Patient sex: M
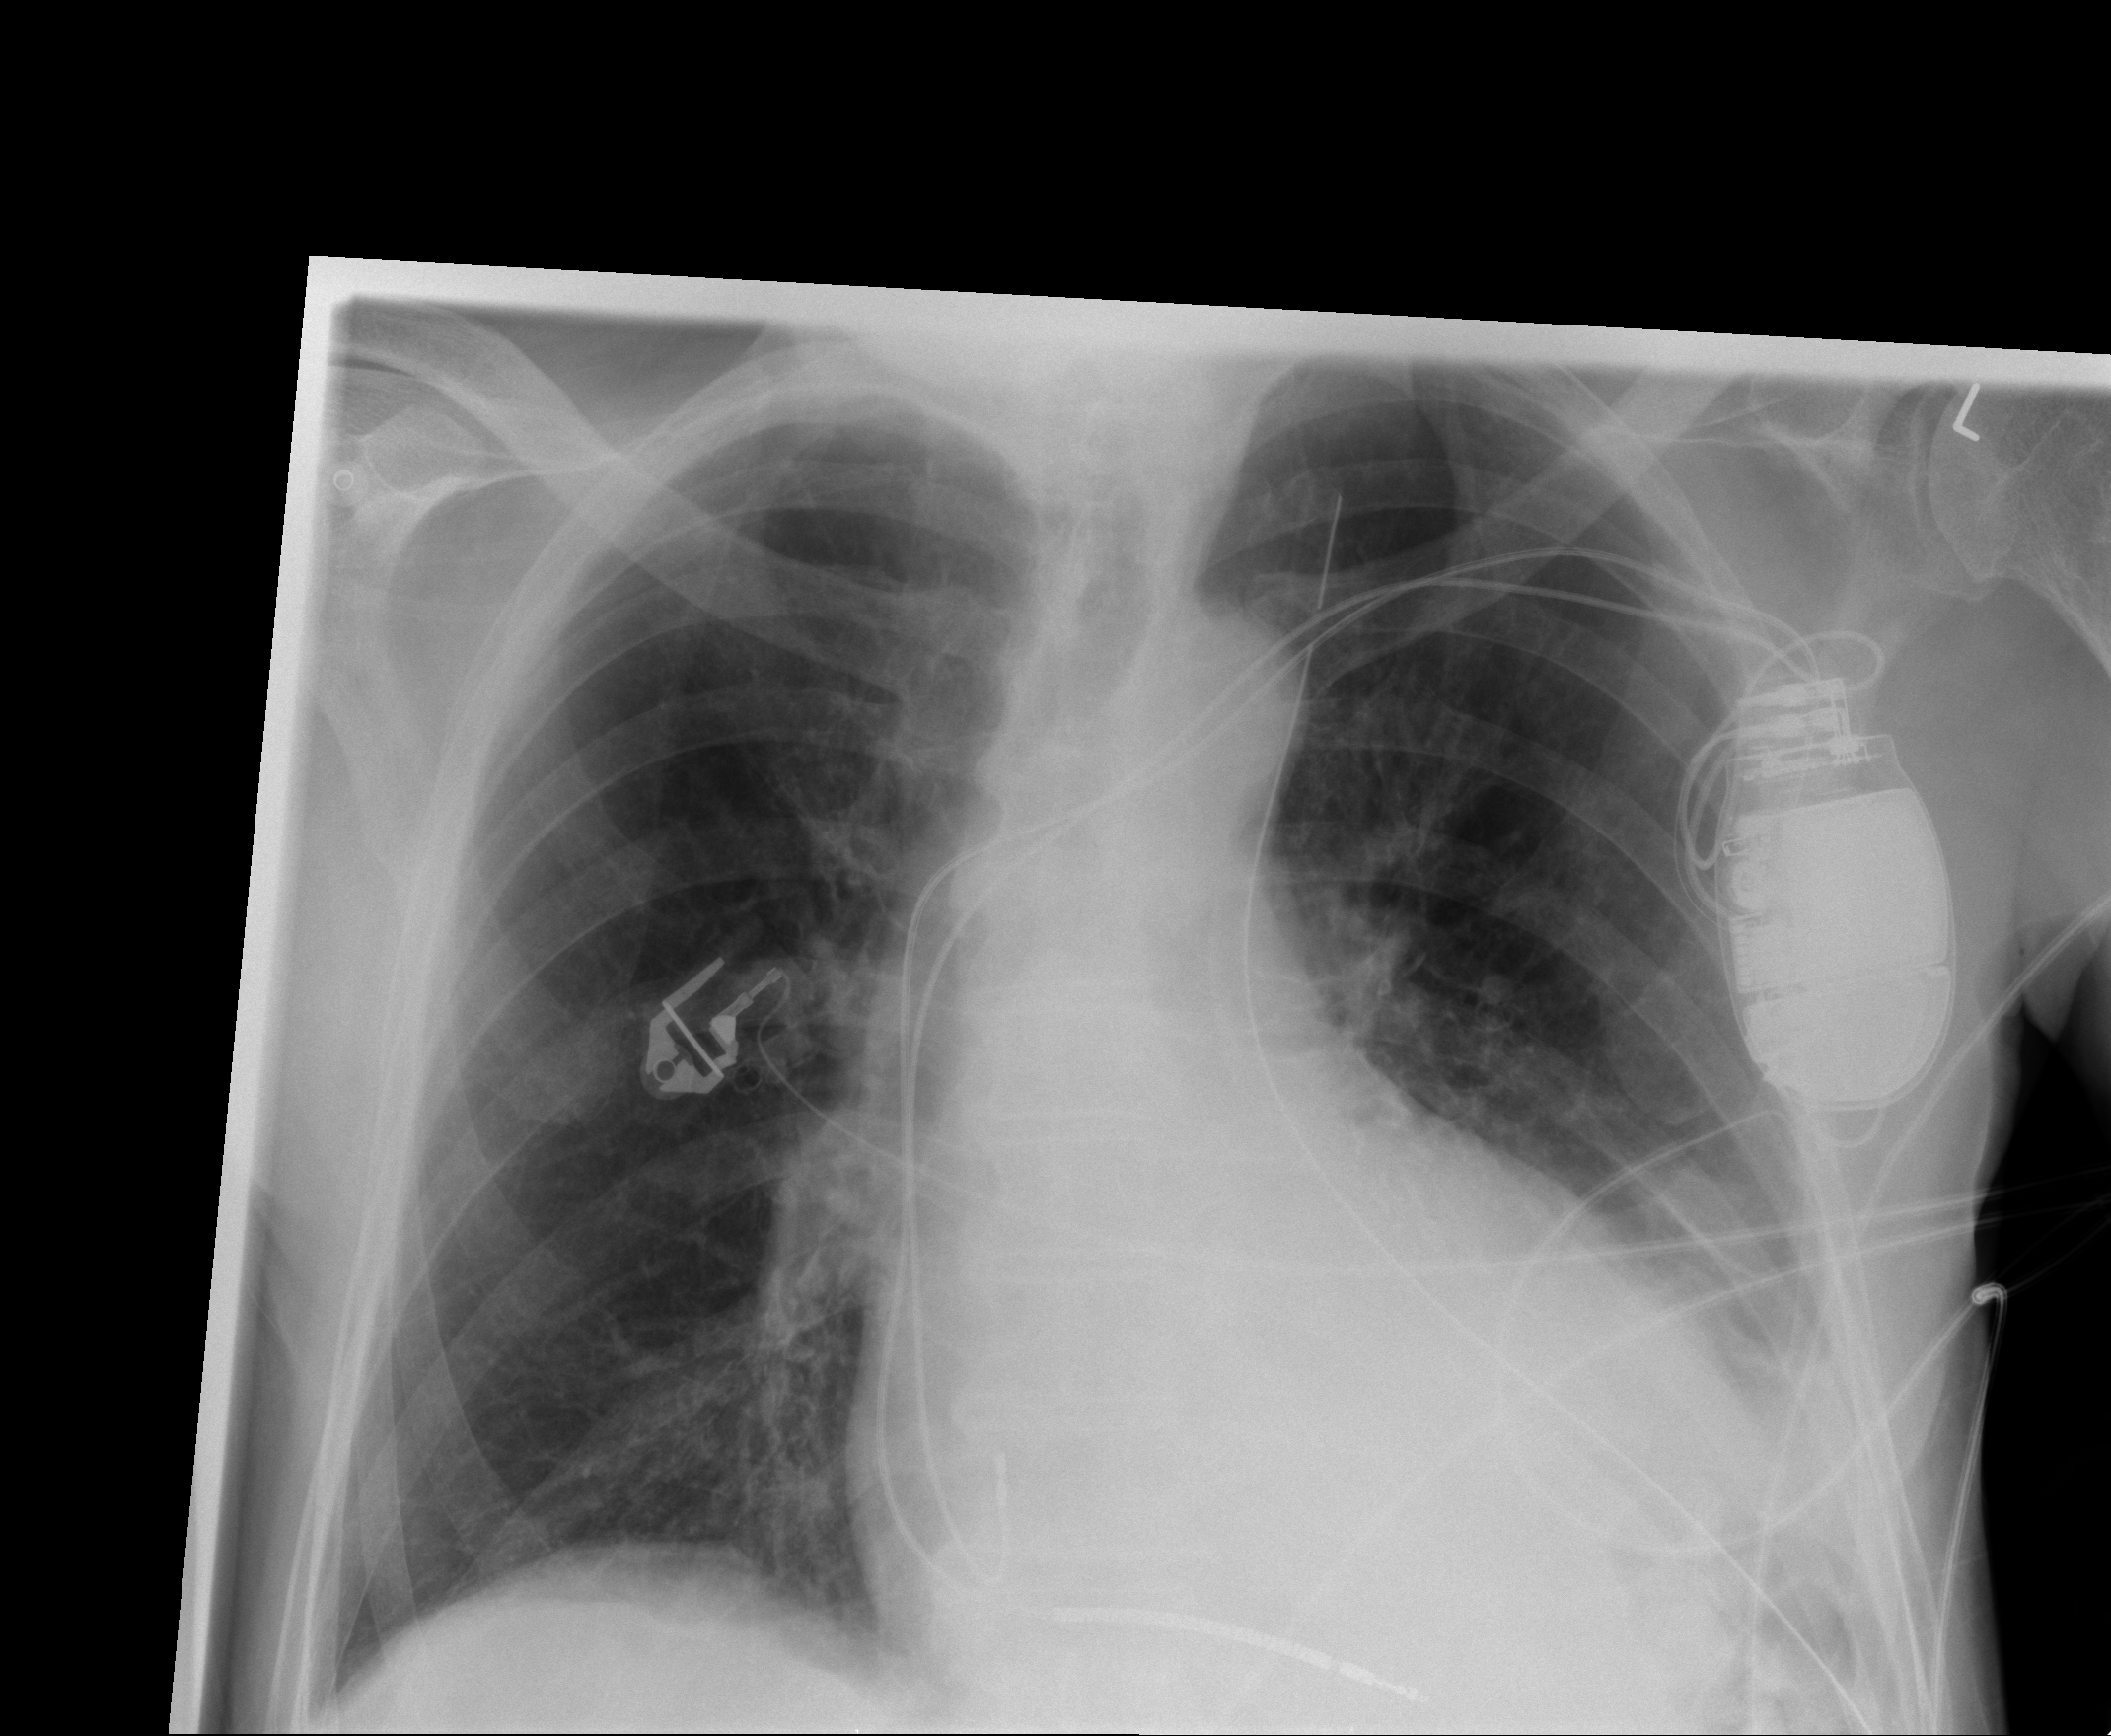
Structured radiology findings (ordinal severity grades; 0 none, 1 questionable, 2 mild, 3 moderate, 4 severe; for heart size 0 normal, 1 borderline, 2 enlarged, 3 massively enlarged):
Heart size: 2
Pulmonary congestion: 0
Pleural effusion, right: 0
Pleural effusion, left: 2
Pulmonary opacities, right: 0
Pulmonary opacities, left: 0
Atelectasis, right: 0
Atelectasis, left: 2